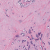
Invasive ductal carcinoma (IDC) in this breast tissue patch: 1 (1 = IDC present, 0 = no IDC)